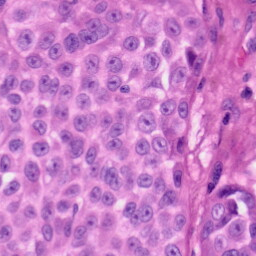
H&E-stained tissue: Skin